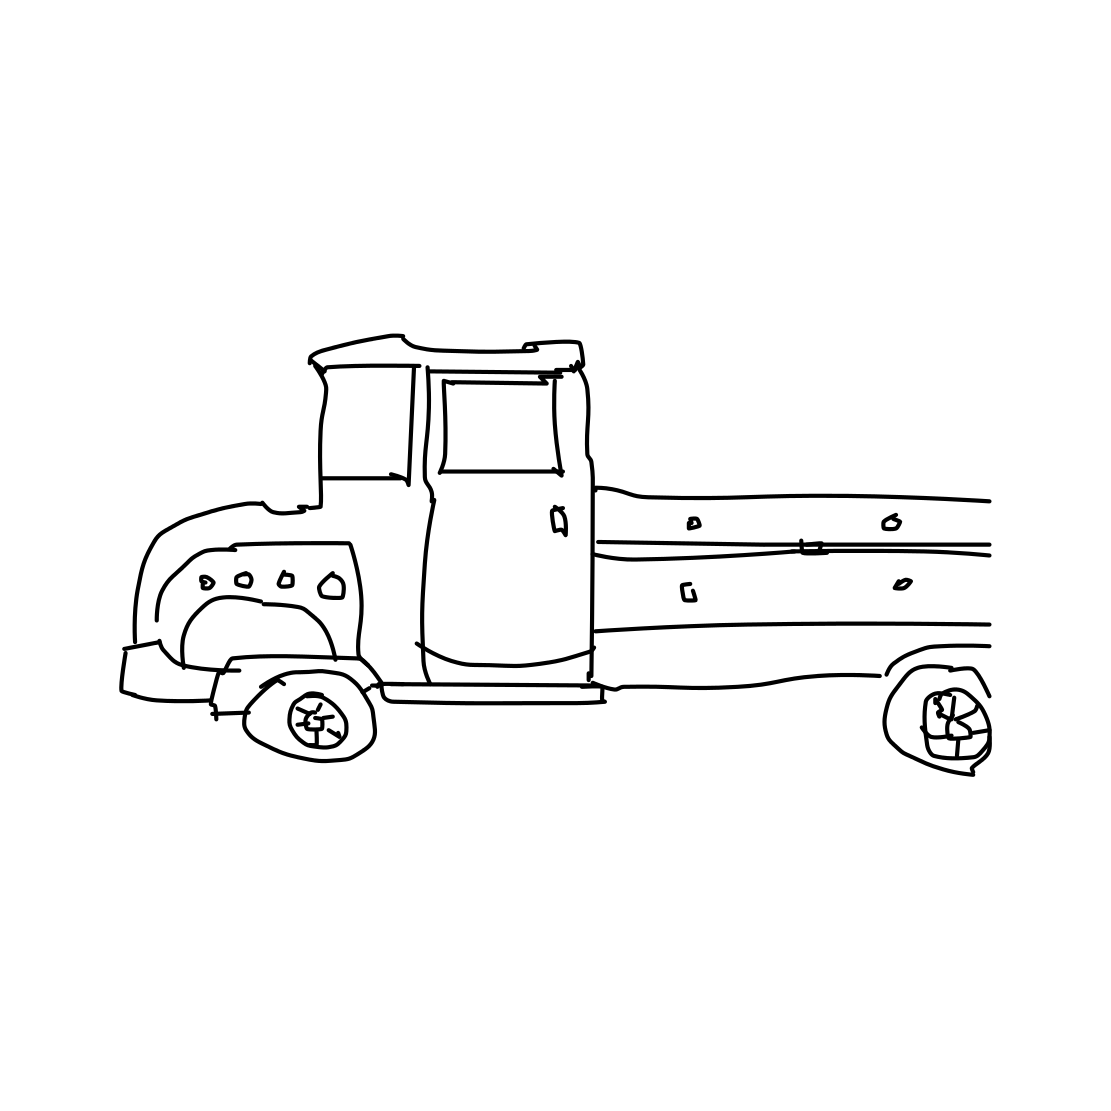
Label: truck